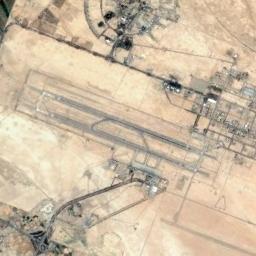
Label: airport